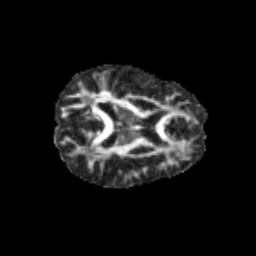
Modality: FA
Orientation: axial
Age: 11
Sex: female
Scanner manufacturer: siemens
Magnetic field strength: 3 T
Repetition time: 3.8 s
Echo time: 0.07 s